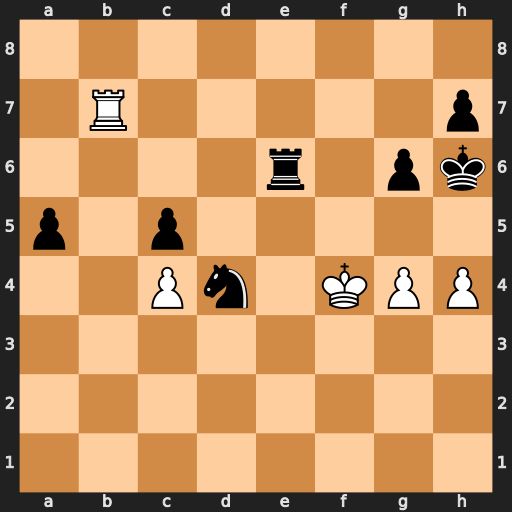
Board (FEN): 8/1R5p/4r1pk/p1p5/2Pn1KPP/8/8/8
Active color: w
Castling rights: -
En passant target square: -
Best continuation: g5+ Kh5 Rxh7#